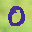
Label: 0